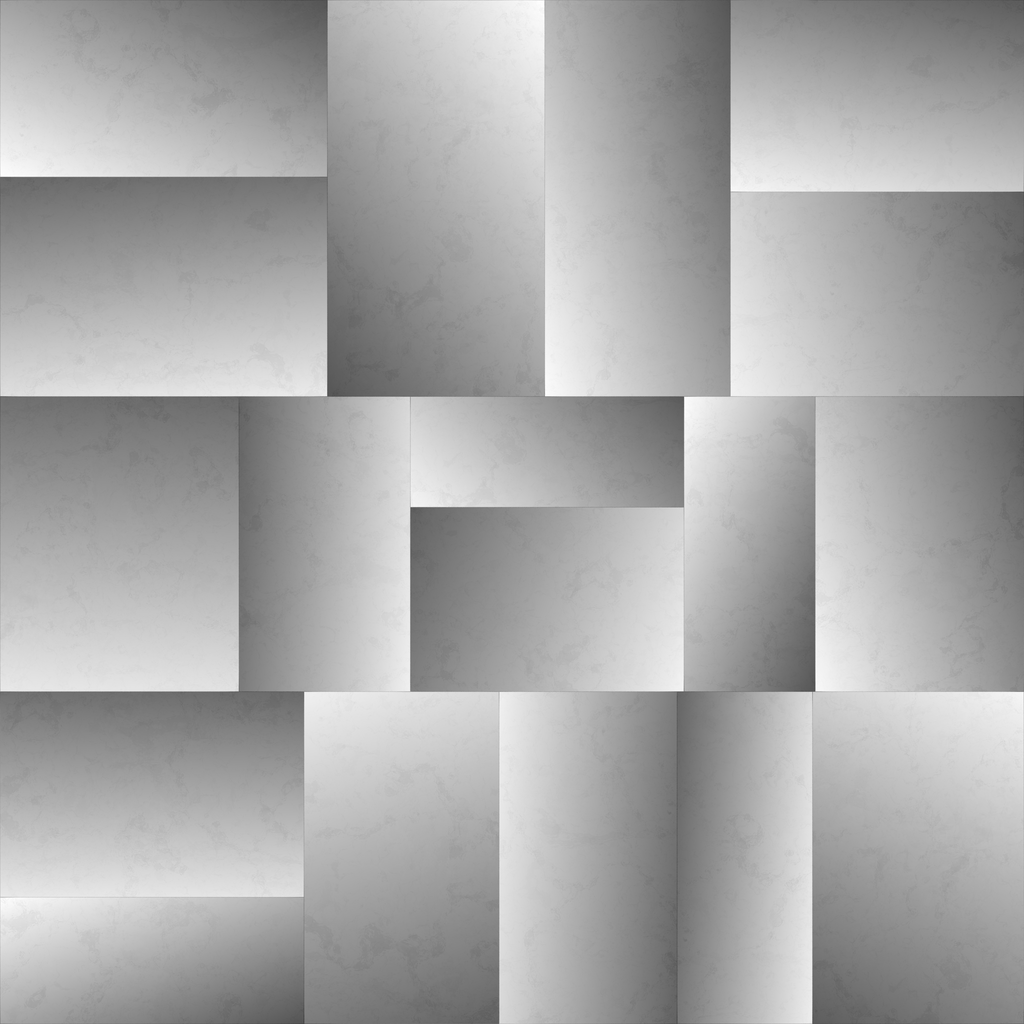
Texture map type: Displacement